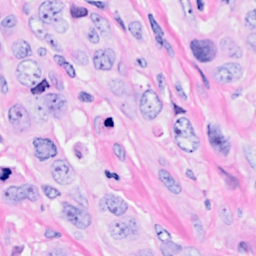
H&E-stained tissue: Breast